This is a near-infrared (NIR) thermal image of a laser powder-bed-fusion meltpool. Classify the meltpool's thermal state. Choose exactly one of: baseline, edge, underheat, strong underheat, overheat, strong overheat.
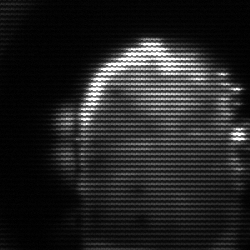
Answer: baseline